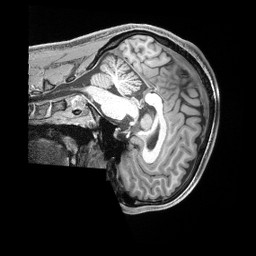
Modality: T1w
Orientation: sagittal
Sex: male
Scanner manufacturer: siemens
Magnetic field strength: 3 T
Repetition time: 2.4 s
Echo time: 0.00222 s